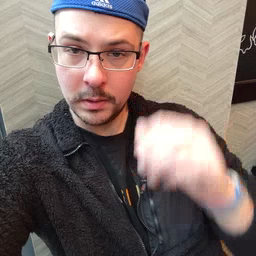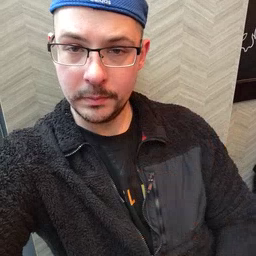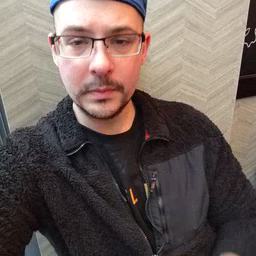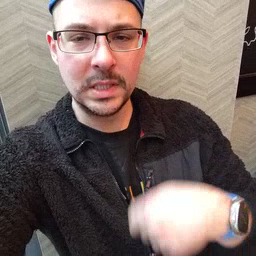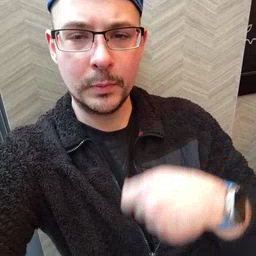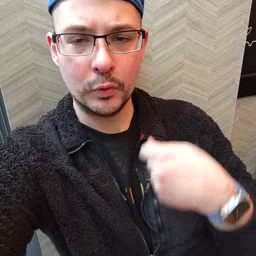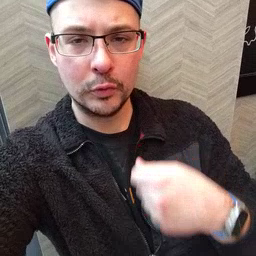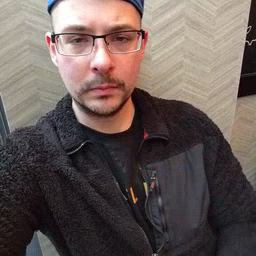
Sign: zipper